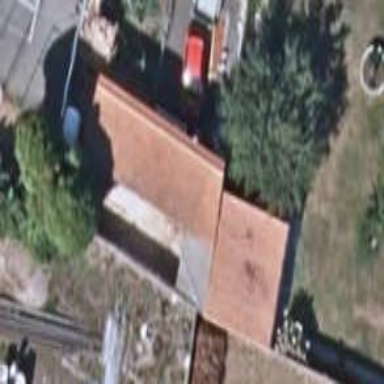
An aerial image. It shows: Shed building.